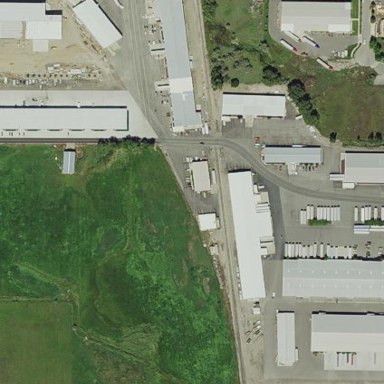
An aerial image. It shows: Industrial area with warehouses.